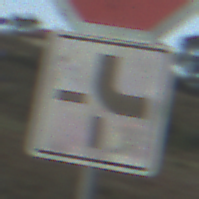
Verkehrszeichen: VerlaufVorfahrtsstrasse4
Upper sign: Stop
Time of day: SunriseSunset
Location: Outdoor (RoadRail)
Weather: PartlyCloudy
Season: NotSpecified
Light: Natural